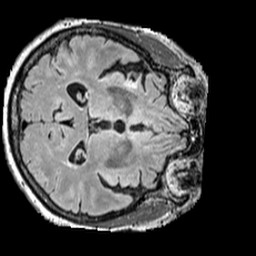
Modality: FLAIR
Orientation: axial
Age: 76
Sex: female
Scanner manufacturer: siemens
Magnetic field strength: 3 T
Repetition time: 5 s
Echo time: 0.387 s